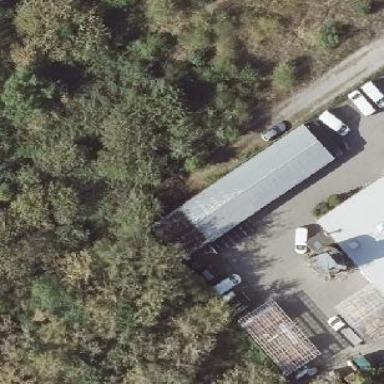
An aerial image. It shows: Group of garages.